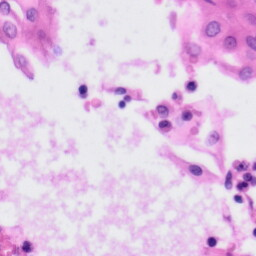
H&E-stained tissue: Tonsil